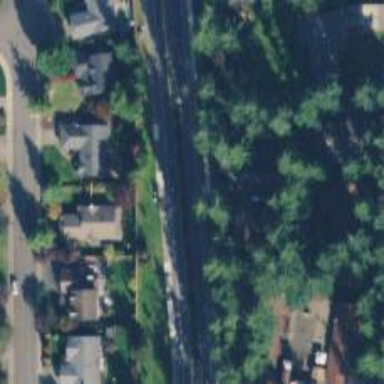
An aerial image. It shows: Tertiary road with asphalt surface and sidewalk on the left side.